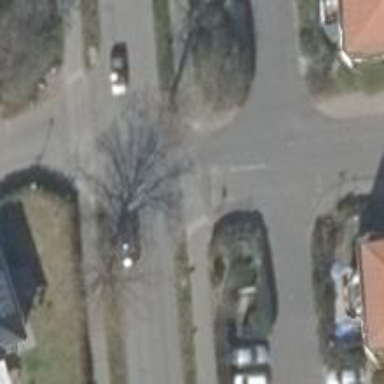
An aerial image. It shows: Living street.